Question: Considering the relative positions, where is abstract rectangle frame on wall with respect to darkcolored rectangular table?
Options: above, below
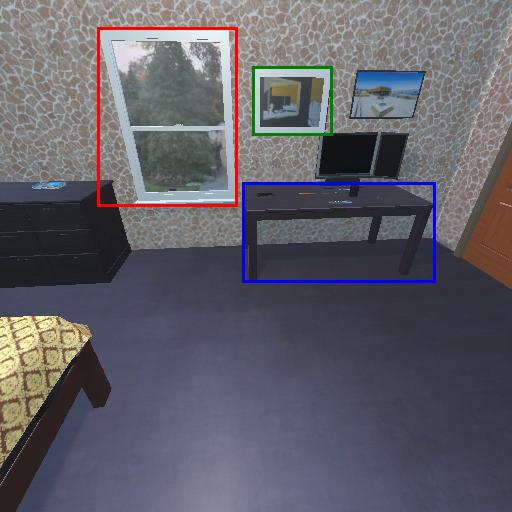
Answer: above